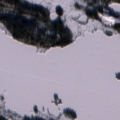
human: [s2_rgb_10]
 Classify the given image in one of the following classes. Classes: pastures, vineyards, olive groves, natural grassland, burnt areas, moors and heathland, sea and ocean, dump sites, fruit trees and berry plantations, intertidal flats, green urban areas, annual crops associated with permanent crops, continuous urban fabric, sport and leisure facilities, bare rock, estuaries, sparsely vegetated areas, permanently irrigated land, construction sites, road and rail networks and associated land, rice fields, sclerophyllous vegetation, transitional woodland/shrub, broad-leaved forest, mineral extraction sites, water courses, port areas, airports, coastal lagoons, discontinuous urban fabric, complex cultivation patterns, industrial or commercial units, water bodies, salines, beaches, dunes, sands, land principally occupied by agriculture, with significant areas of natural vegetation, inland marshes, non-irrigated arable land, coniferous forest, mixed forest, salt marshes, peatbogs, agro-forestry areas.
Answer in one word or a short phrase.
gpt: coniferous forest, peatbogs, water bodies